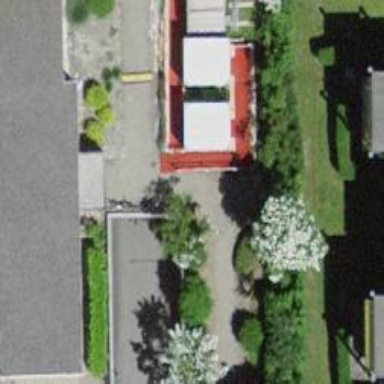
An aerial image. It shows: Parking entrance.